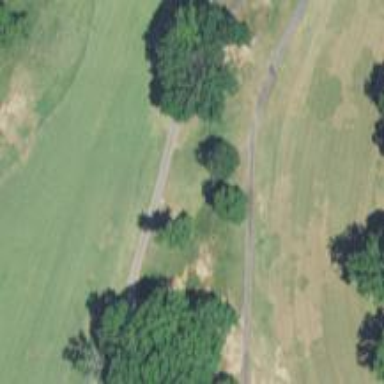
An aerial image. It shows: Service road designated as golf cart path.